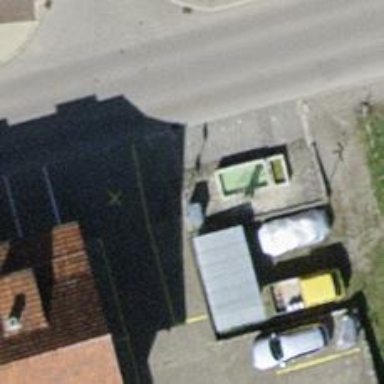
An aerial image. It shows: Post box.